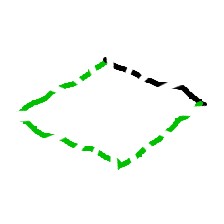
Shape: rhombus